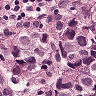
Metastatic tissue present: yes